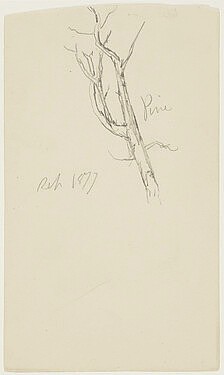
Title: Dead Pine Tree, Lake Millinocket, Maine
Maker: Frederic Edwin Church, American, 1826–1900
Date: September 1877
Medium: Graphite on tan wove paper
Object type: Drawing
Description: Botanical sketch showing a vertical view of the upper portion of a dead pine tree near Lake Millinocket, Maine. Situated at upper center, the tree's sharp, twisting branches are devoid of needles, while the tree itself tilts slightly to the left.